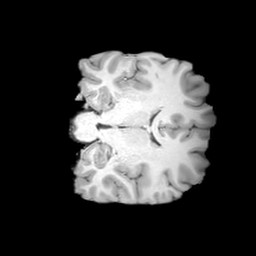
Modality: T1w
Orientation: coronal
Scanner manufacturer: siemens
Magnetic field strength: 3 T
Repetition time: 2 s
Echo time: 0.0024 s